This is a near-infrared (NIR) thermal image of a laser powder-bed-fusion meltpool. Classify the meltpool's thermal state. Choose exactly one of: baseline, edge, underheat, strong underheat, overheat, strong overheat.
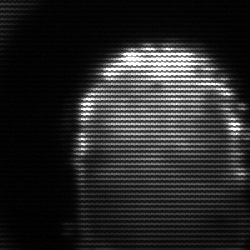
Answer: baseline